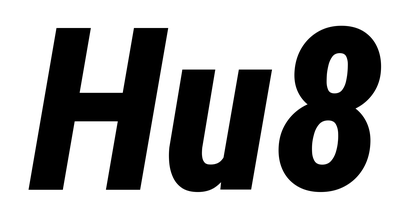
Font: Roboto-Italic_Condensed_ExtraBold_Italic